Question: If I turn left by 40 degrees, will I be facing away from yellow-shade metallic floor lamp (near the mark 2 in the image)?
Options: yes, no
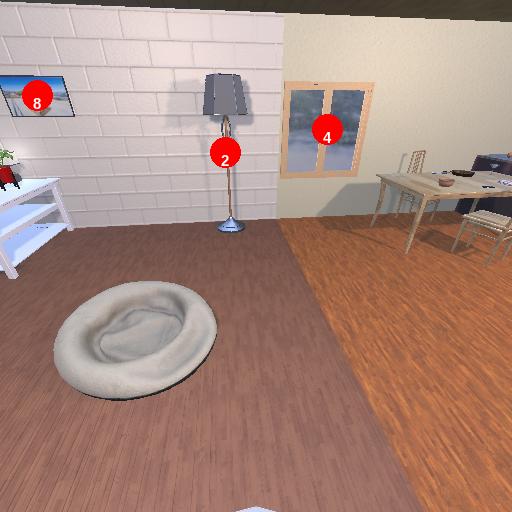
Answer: yes